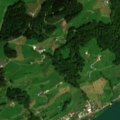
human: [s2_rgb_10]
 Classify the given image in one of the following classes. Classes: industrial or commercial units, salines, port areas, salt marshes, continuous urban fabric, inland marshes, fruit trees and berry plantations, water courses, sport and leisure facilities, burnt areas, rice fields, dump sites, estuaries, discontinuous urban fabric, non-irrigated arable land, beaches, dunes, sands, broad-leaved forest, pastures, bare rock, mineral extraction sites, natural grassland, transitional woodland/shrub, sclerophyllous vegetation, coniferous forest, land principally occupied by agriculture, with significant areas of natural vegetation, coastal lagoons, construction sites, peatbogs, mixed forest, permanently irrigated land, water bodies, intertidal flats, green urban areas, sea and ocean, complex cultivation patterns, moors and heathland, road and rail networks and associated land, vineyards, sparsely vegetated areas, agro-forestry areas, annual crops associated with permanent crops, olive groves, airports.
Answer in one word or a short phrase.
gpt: discontinuous urban fabric, complex cultivation patterns, mixed forest, water bodies